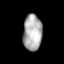
Tissue: skin
Cell type: Others
Senescence score: 0.7015
Nuclear area (px): 665
Mean DAPI intensity: 174.635